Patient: sex F, age 71
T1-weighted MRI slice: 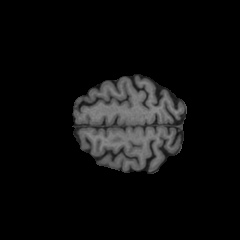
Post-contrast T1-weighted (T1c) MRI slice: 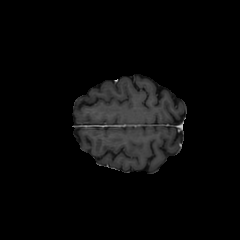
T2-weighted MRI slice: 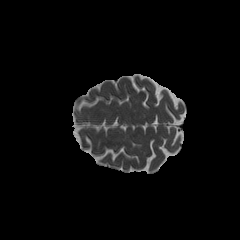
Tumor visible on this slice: no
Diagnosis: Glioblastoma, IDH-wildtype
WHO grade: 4